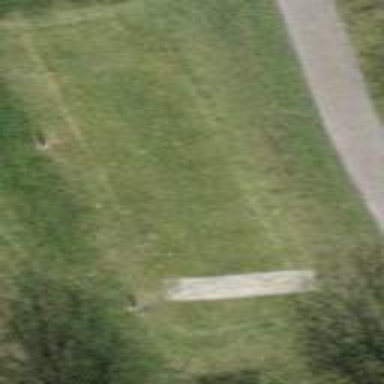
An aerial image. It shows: Golf tee on grassy land.